Question: I have an image data, which primarily looks like:
'''
array('B', [255,216,255...])
'''
It is of type 'array.array('B')'
Since this data is to be sent over a communication channel, It is necessary to convert this data to type: 'bytearray'.
I converted the data to bytearray:
'''
data1 = bytearray(CompressedImage.data)
'''
However, I now need to get the original 'array.array('B')' form of the data.
So far, I found <URL> function,s but I am still unable to deserialize the original data form.

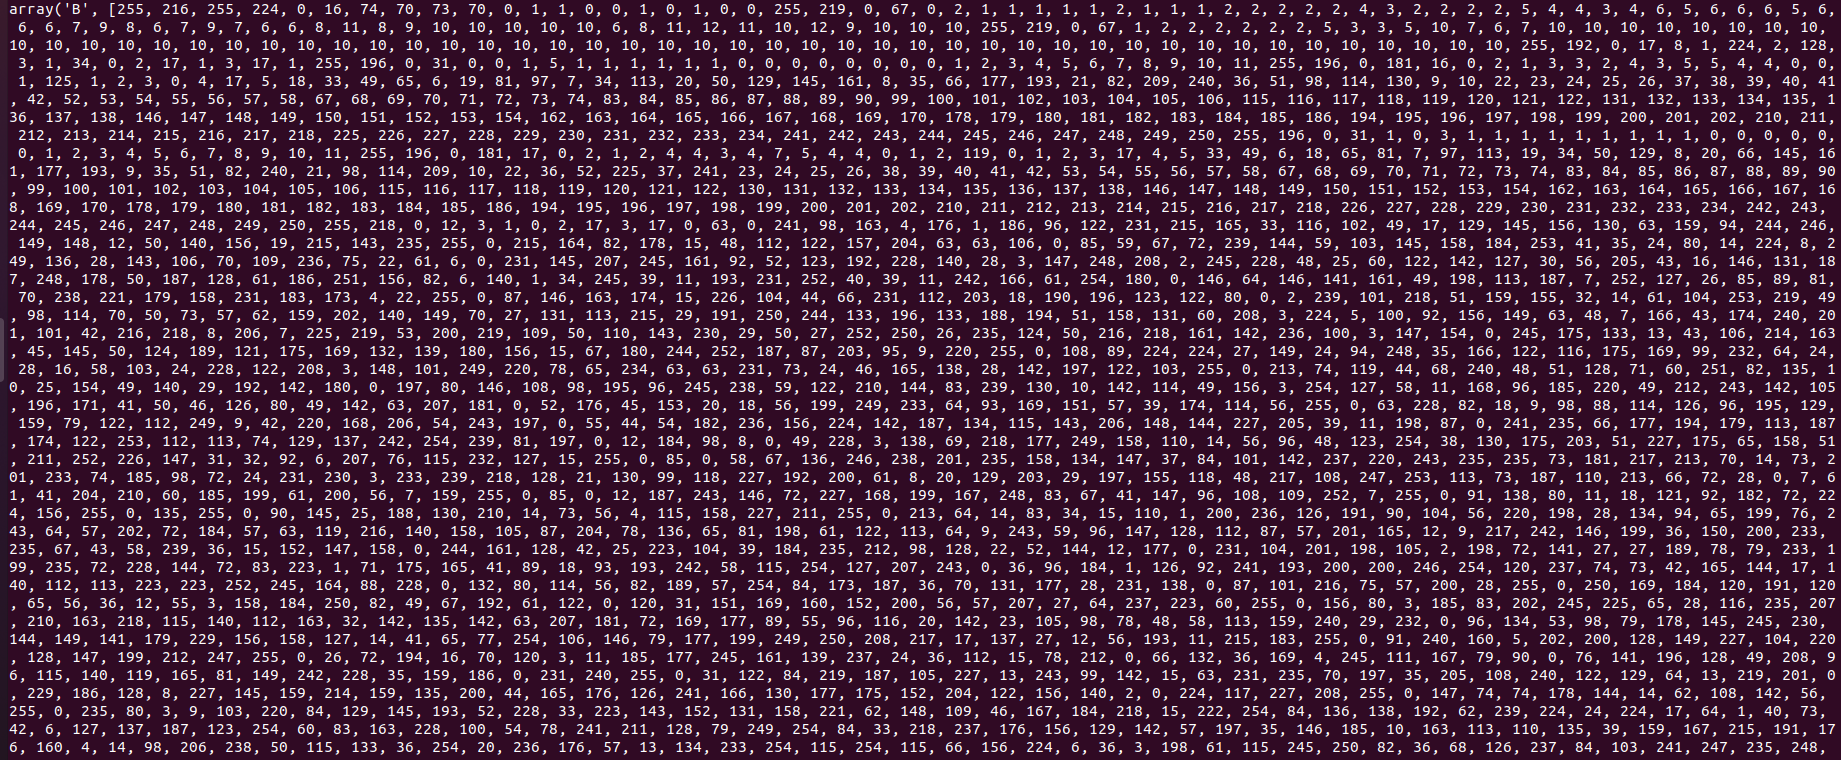
Answer: Encoding/decoding is not needed since we are dealing with raw bytes here.
You can pass the bytearray directly to array initializer. You'll still need to specify the type code in the initializer, since the raw bytes themselves can't tell you. "B" for 1 byte unsigned int, i.e. 8-bit colour depth.
'''
>>> from array import array
>>> a = array("B", [255, 216, 255])
>>> data1 = bytearray(a)
>>> a1 = array("B", data1)
>>> a1 == a
True
'''
If you have an existing array instance to populate, you can use 'frombytes'
'''
>>> a2 = array("B")
>>> a2.frombytes(data1)
>>> a == a1 == a2
True
'''